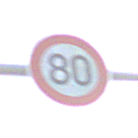
Verkehrszeichen: Geschwindigkeit80
Umgebung: Outdoor, Suburban
Tageszeit: MorningAfternoon
Wetter: PartlyCloudy
Licht: Natural
Jahreszeit: NotSpecified
Kontrast: HighContrast